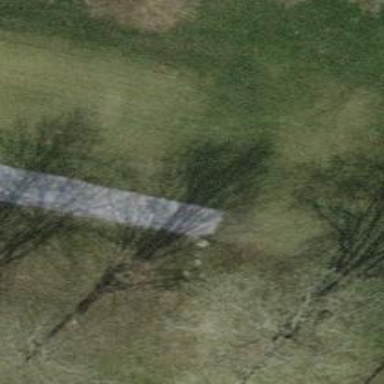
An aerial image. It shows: Path for golf carts.